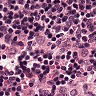
Metastatic tissue present: no